Field crop: maize
Growth stage: 2
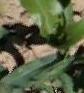
Species: maize